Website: apple
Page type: cart
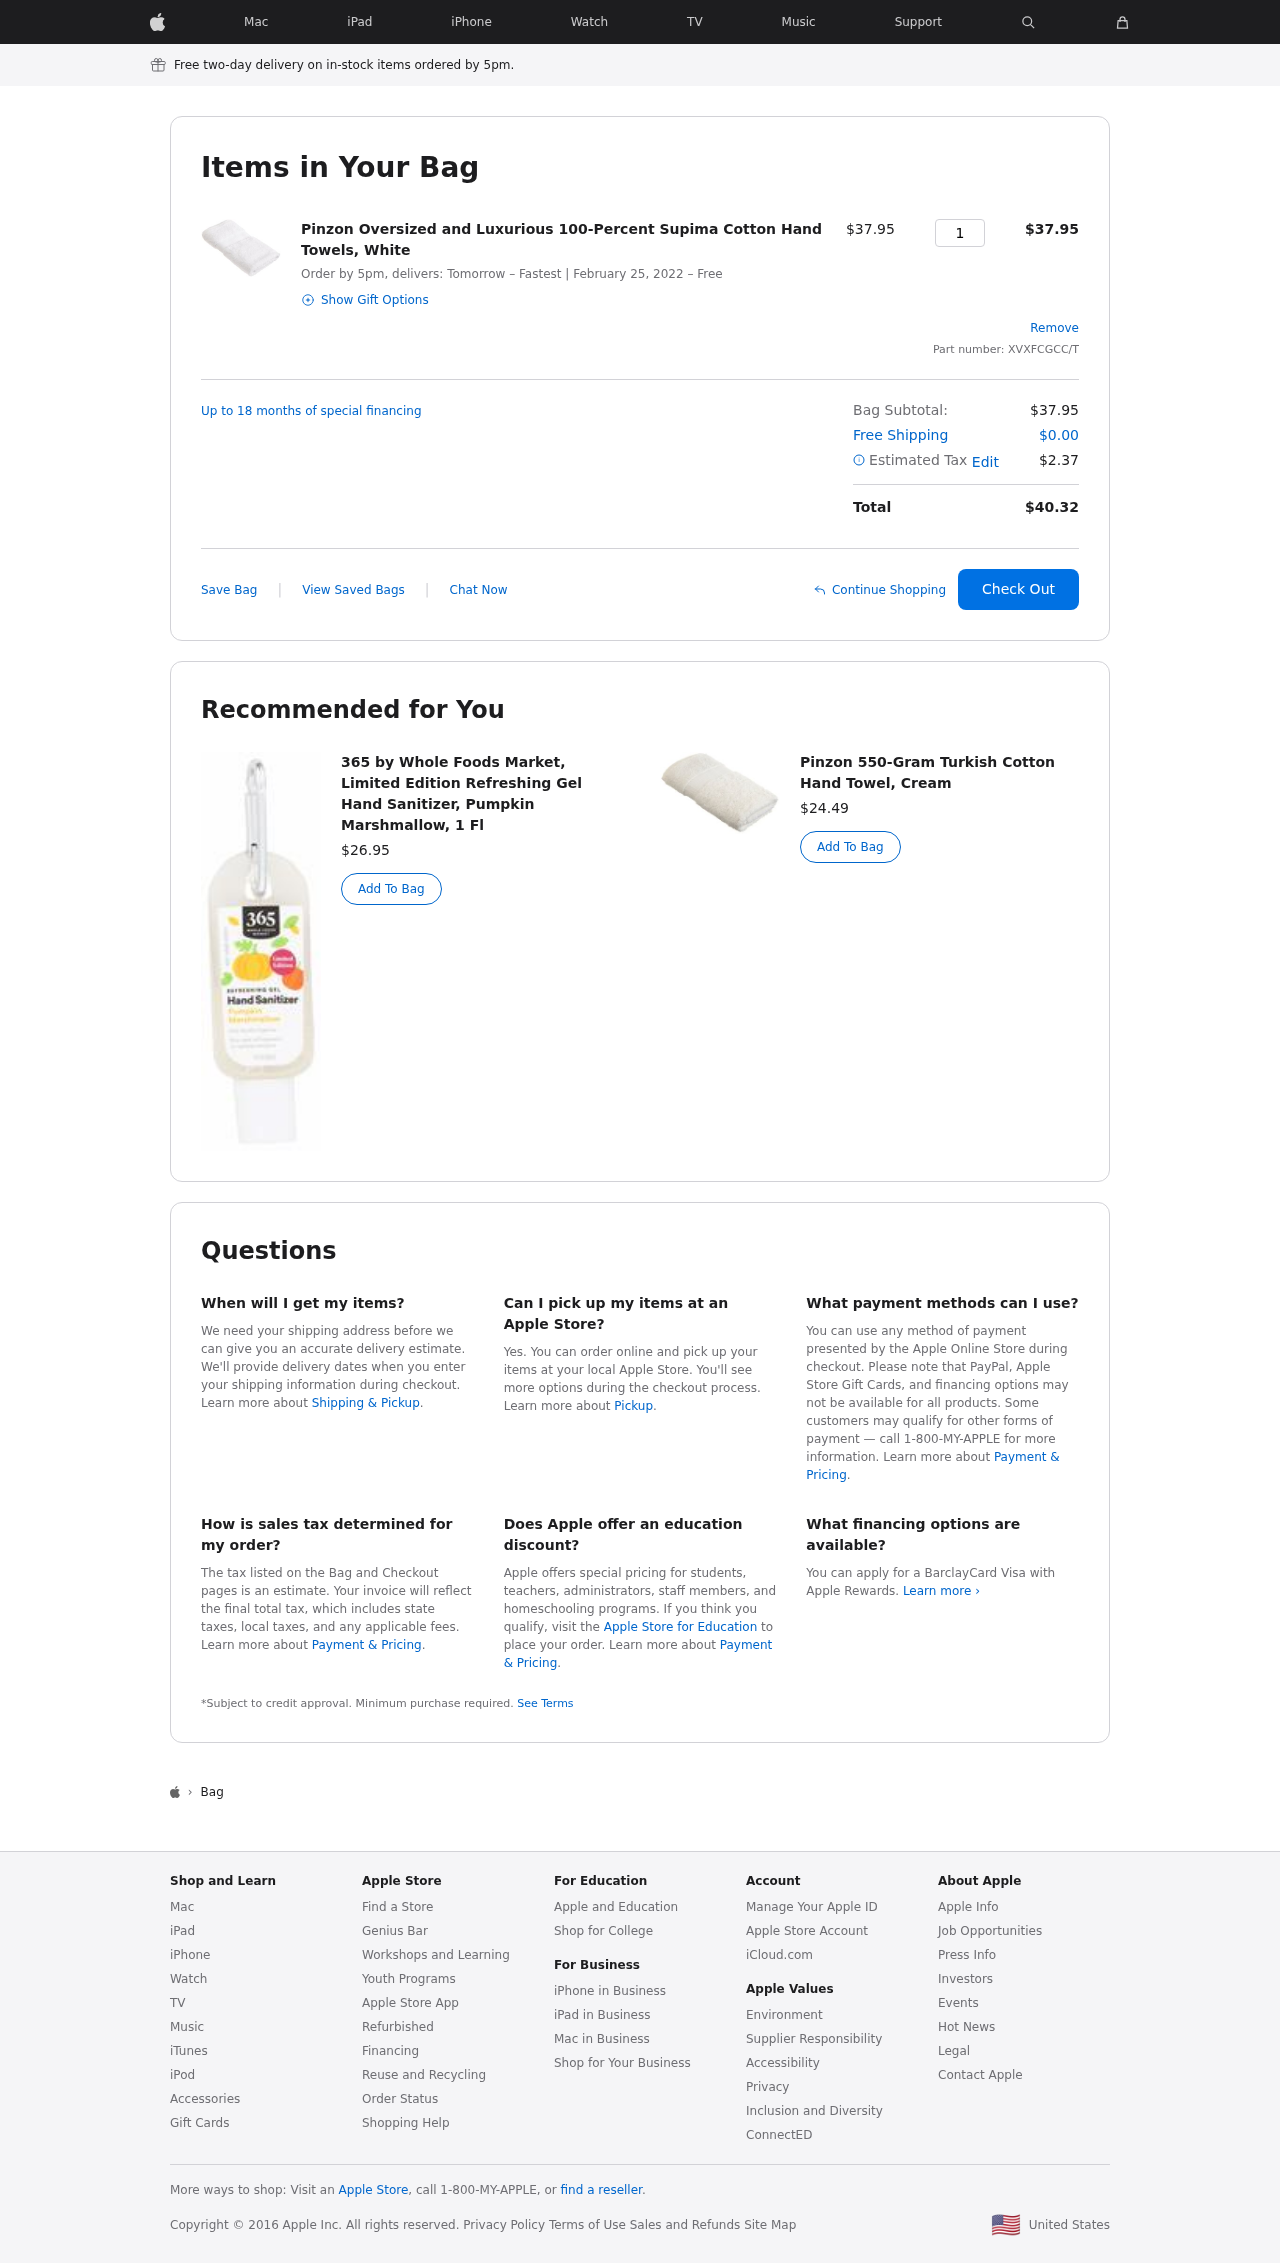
Product elements: key: PRODUCT1_NAME
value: Pinzon Oversized and Luxurious 100-Percent Supima Cotton Hand Towels, White
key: PRODUCT1_PRICE
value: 37.95
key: PRODUCT1_QUANTITY
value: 1
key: PRODUCT2_NAME
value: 365 by Whole Foods Market, Limited Edition Refreshing Gel Hand Sanitizer, Pumpkin Marshmallow, 1 Fl
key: PRODUCT2_PRICE
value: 26.95
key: PRODUCT3_NAME
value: Pinzon 550-Gram Turkish Cotton Hand Towel, Cream
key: PRODUCT3_PRICE
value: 24.49
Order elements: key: ORDER_DELIVERY_DATE
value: February 25, 2022
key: ORDER_SUBTOTAL
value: $37.95
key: ORDER_ID
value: XVXFCGCC/T
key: ORDER_SHIPPING_COST
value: $0.00
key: ORDER_TAX
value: $2.37
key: ORDER_TOTAL
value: $40.32